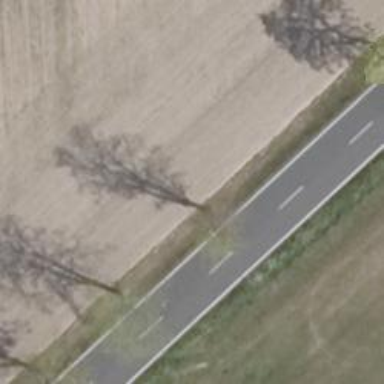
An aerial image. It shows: Row of deciduous broadleaved trees.